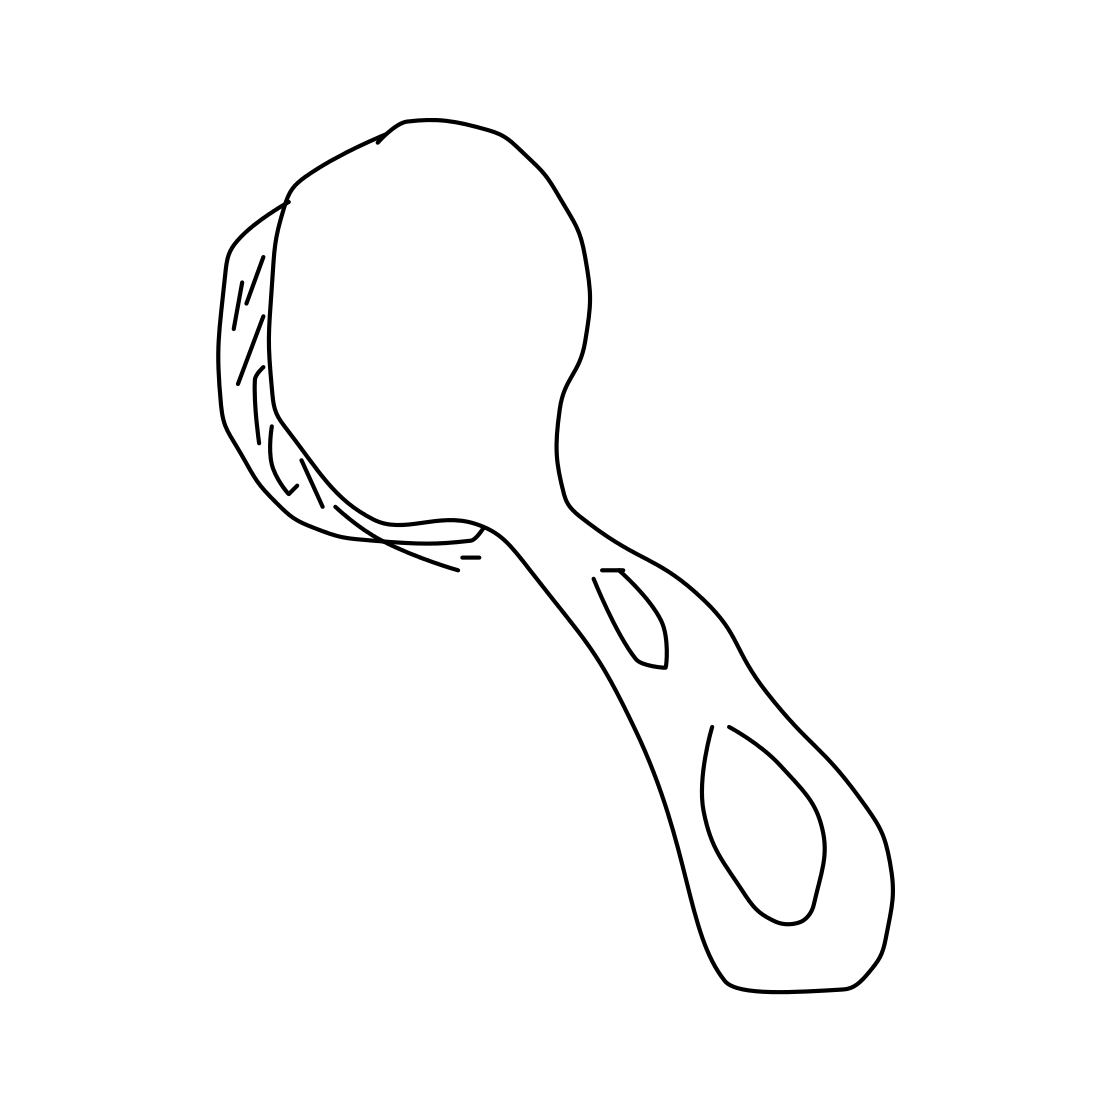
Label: spoon